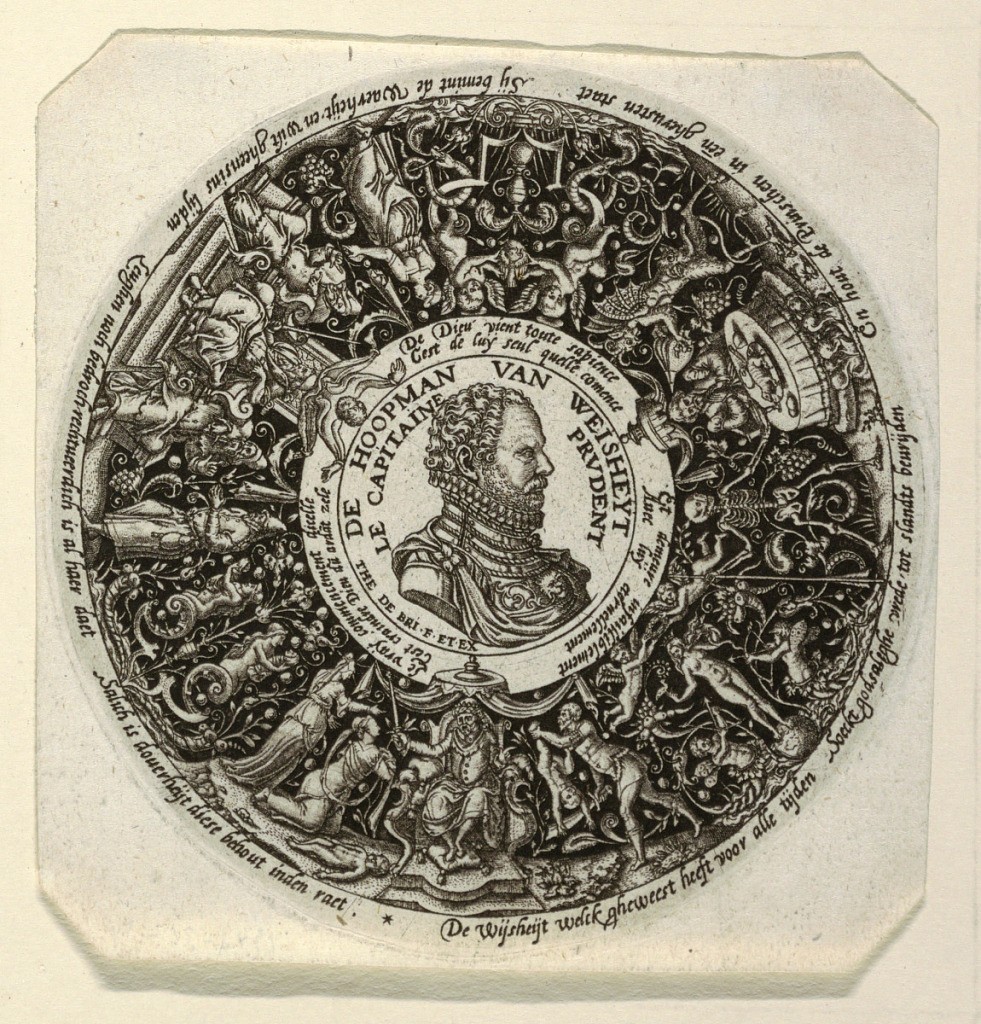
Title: Design for a Tazza with a Portrait of William of Orange as Commander of Wisdom
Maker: Theodor de Bry, Flemish, 1528 – 1598
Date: ca. 1588
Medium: Engraving on paper
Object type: Print
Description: Circular design for the interior of tazza (footed dish), with a medallion portrait of William of Orange at the center. In the surrounding circle, a band with scenes include the Judgement of Solomon; an image of Venus; a man at table, praying, flanked by Death and the Devil;  Susanna and the elders. Inscriptions in French and Low German.